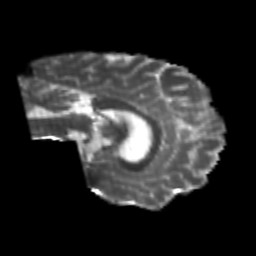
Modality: T2w
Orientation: sagittal
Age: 21
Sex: male
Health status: healthy
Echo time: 0.074 s